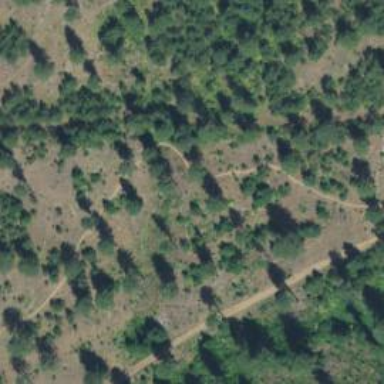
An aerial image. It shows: Path with excellent trail visibility.